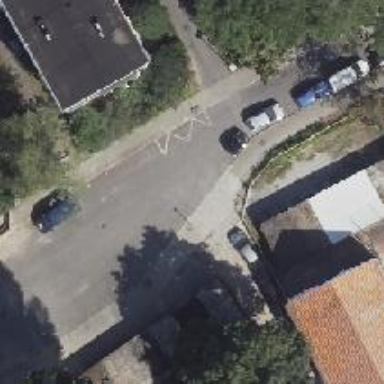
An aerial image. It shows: Smooth asphalt road in residential area.